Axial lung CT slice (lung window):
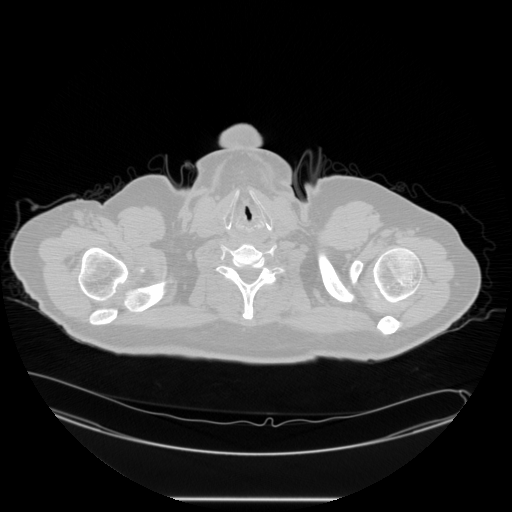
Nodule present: no